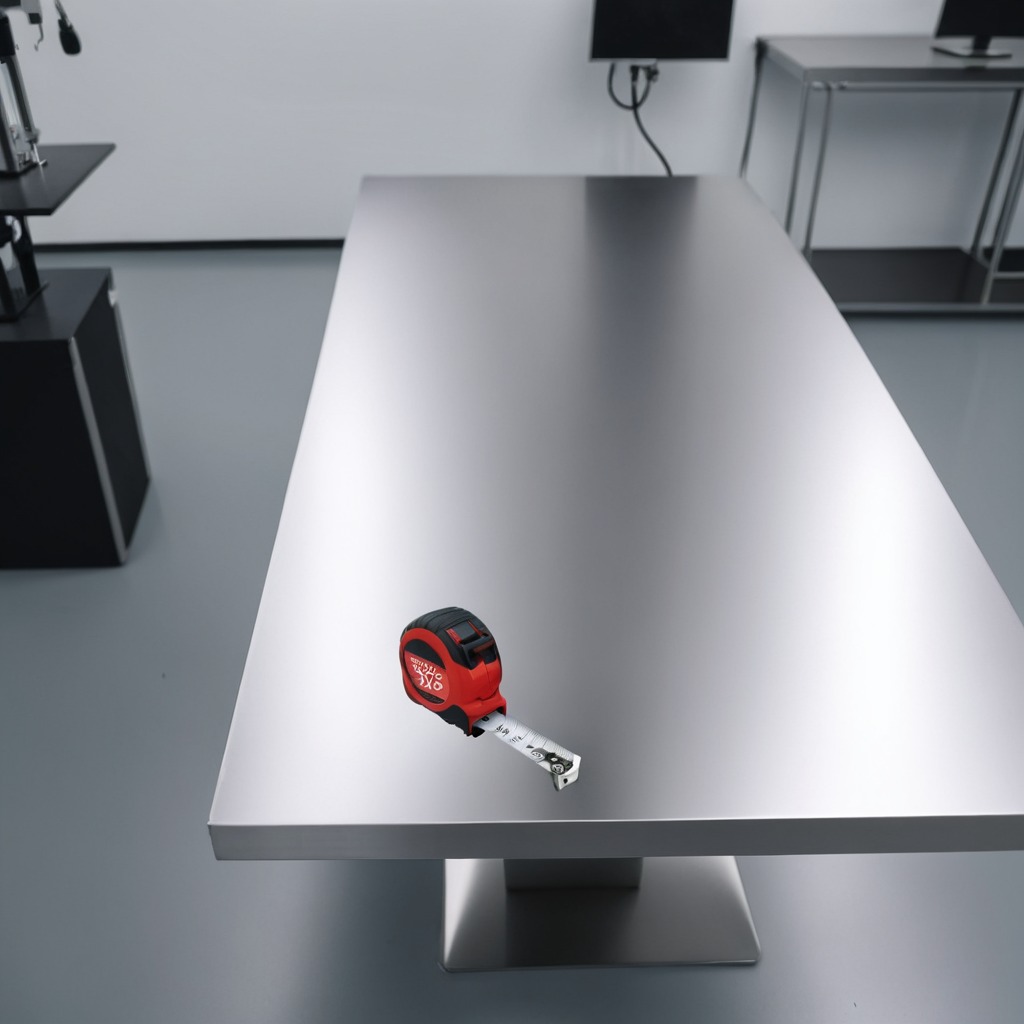
A measuring tape lies on the stainless steel table.